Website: ulta-beauty
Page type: account-selection
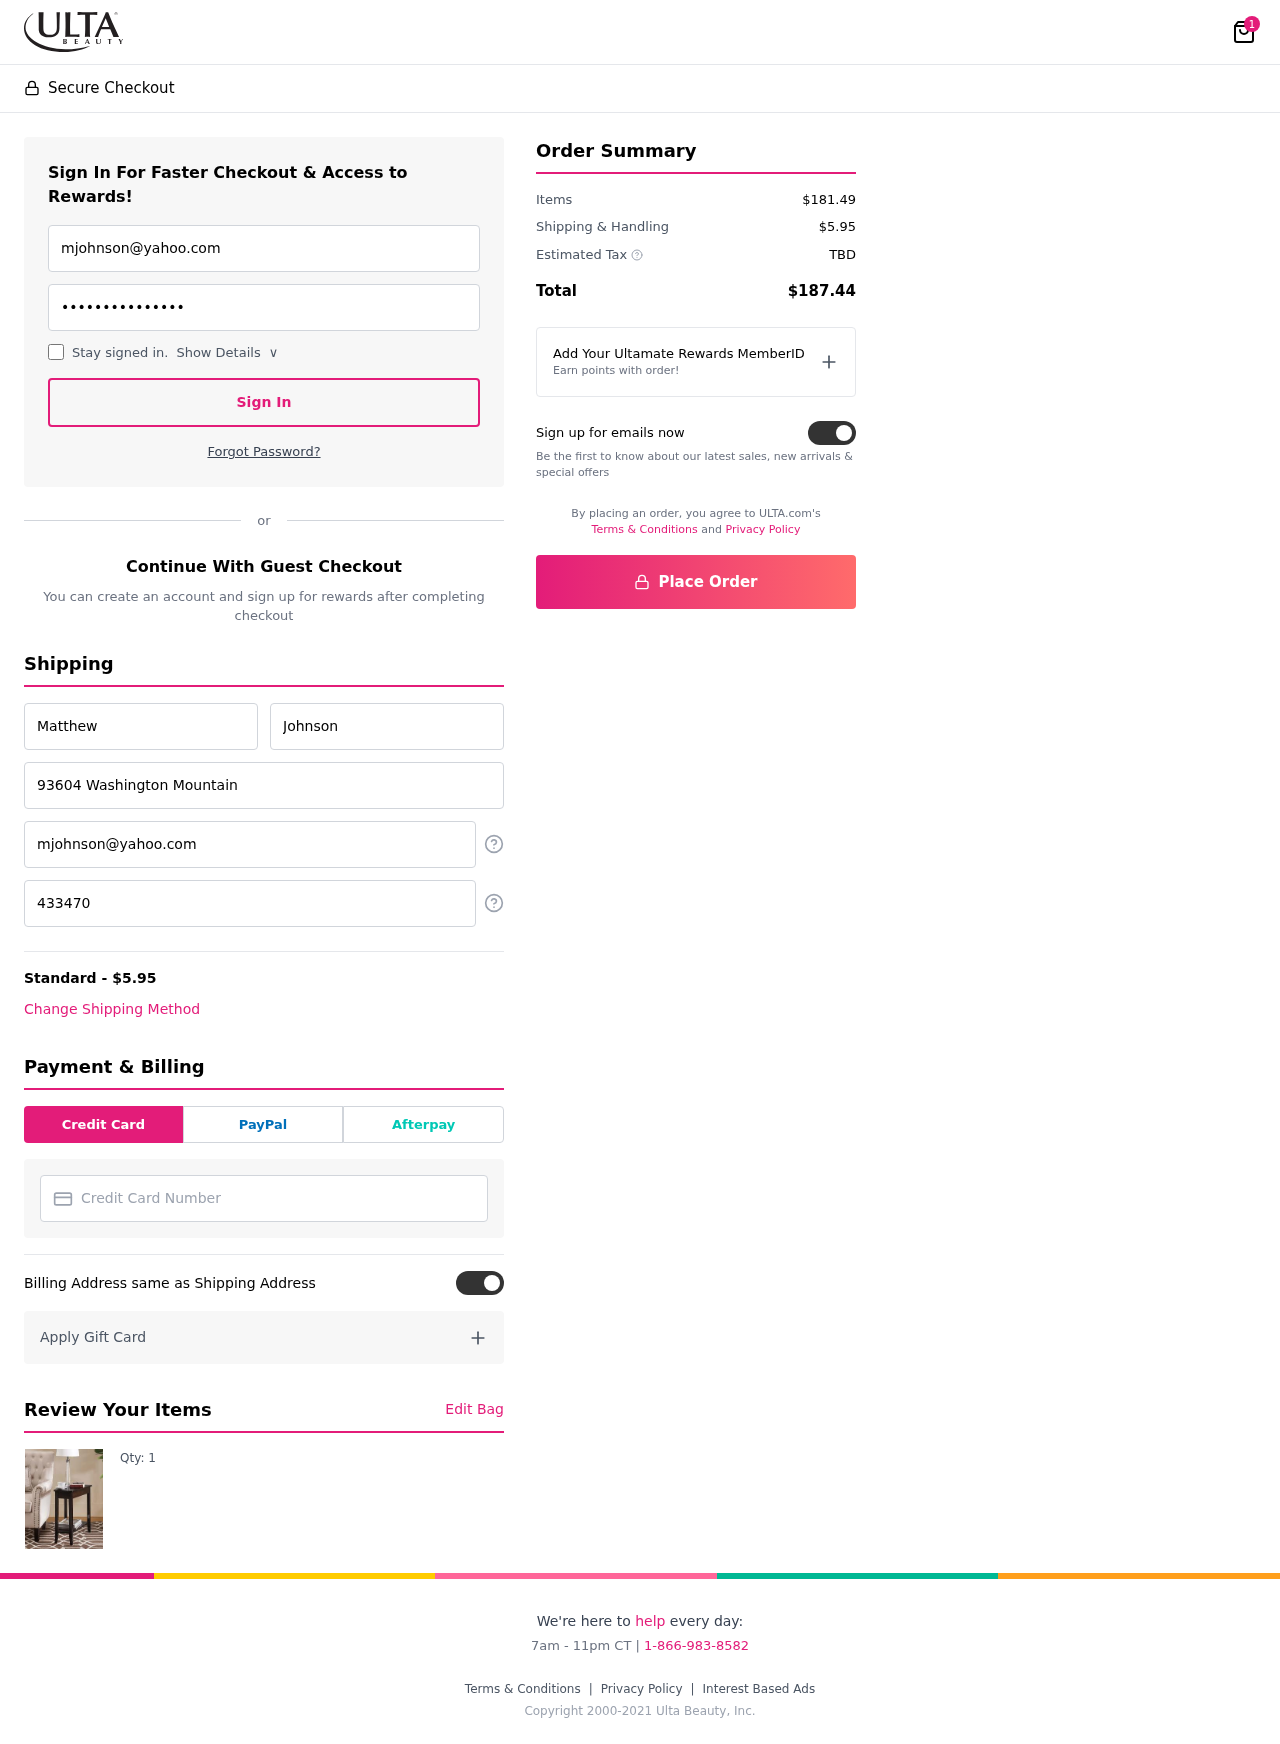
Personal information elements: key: PII_CARD_NUMBER
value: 6011 9718 1485 4366
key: PII_EMAIL
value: mjohnson@yahoo.com
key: PII_EMAIL2
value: mjohnson@yahoo.com
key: PII_FIRSTNAME
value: Matthew
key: PII_LASTNAME
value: Johnson
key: PII_PHONE
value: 4334700951
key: PII_STREET
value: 93604 Washington Mountain
Product elements: key: PRODUCT1_QUANTITY
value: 1
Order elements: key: ORDER_NUM_ITEMS
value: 1
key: ORDER_SHIPPING_COST
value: $5.95
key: ORDER_SUBTOTAL
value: $181.49
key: ORDER_TAX
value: TBD
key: ORDER_TOTAL
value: $187.44